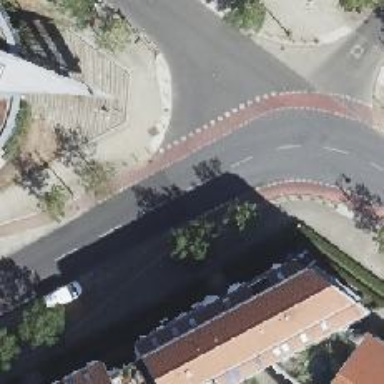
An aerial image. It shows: Unmarked crossing on footway.